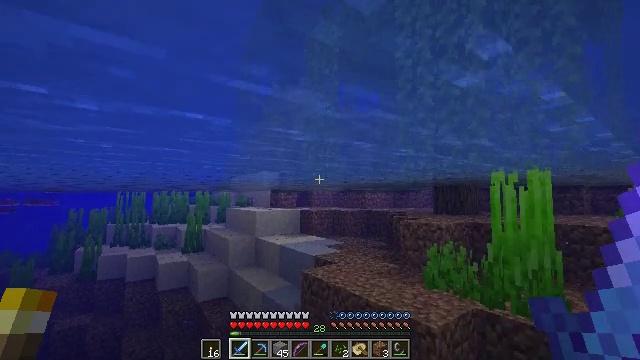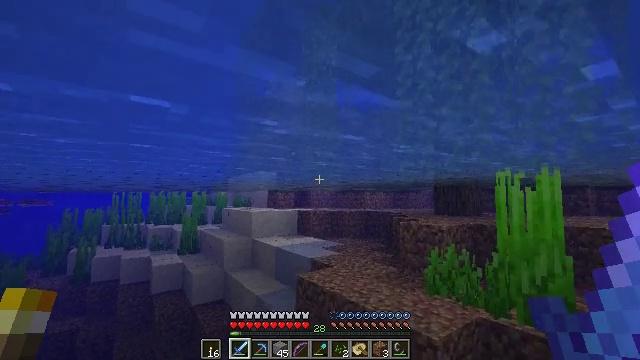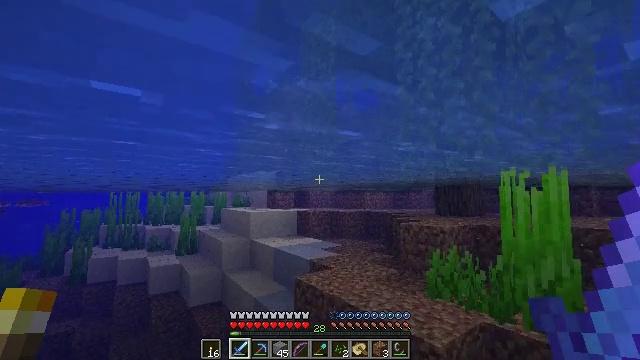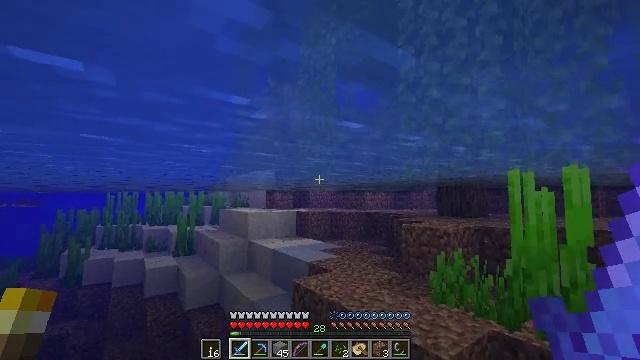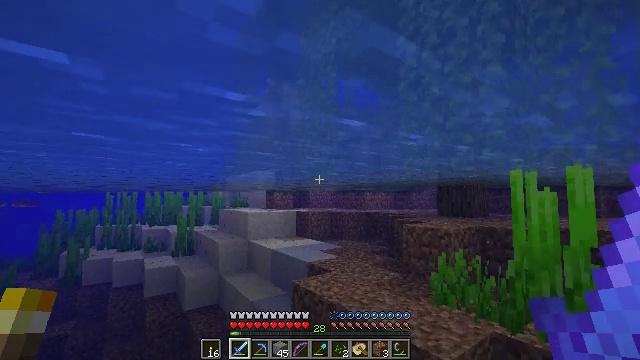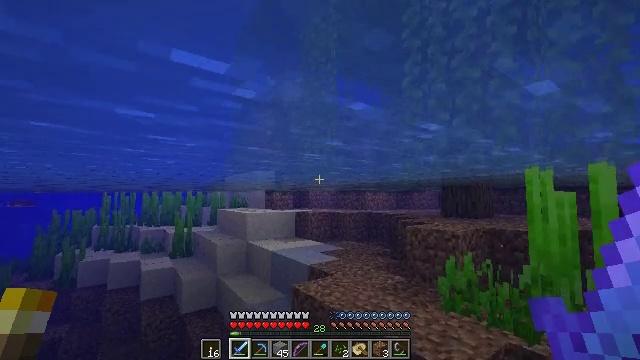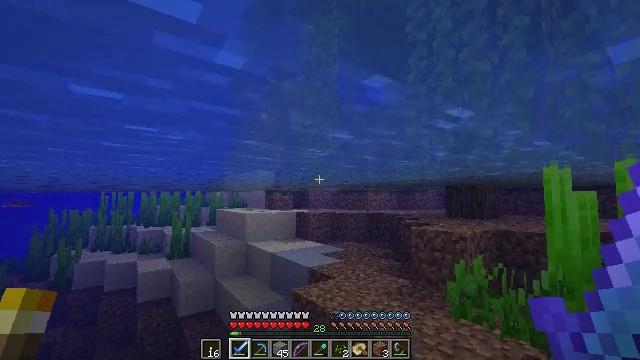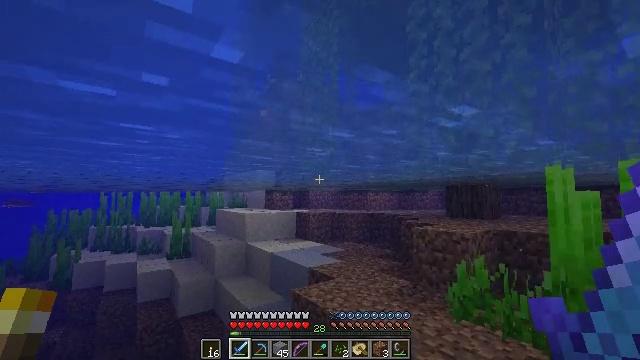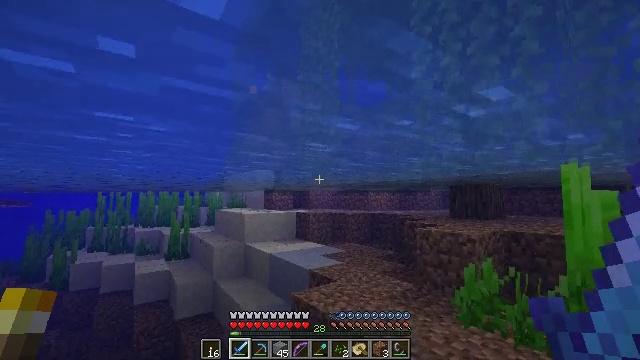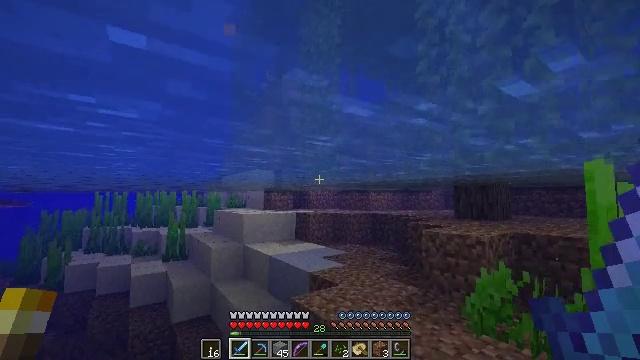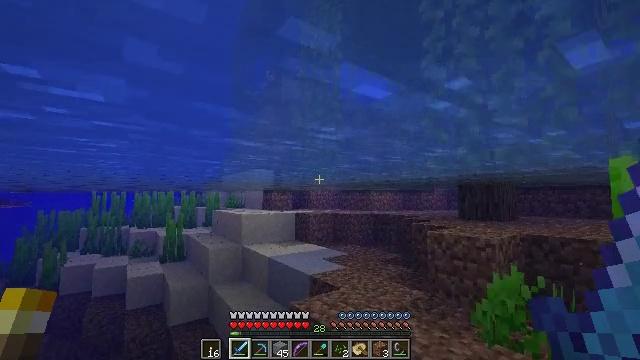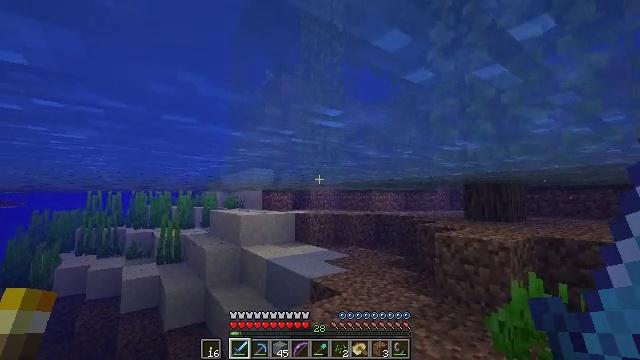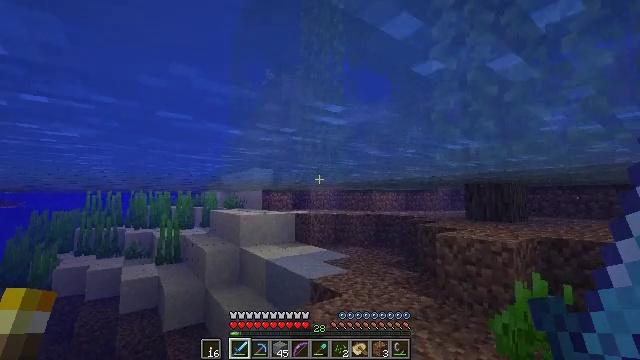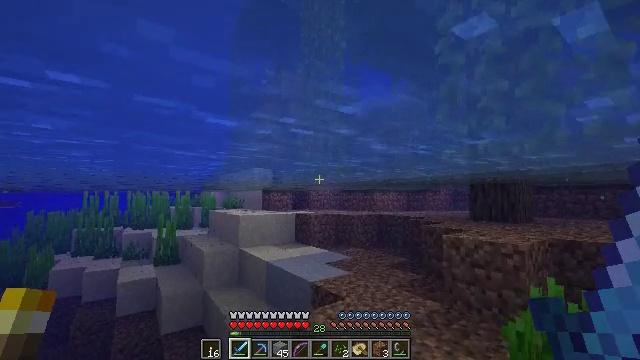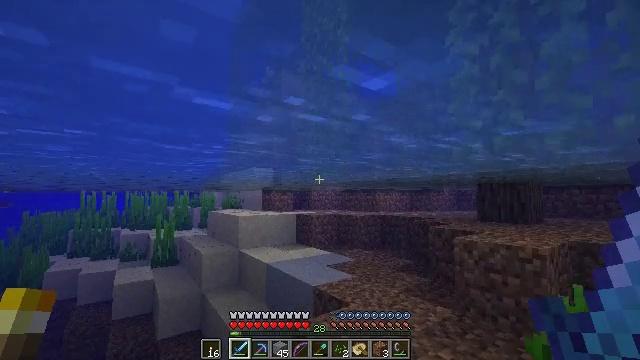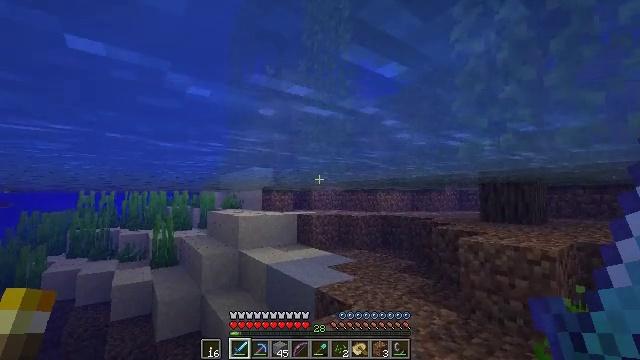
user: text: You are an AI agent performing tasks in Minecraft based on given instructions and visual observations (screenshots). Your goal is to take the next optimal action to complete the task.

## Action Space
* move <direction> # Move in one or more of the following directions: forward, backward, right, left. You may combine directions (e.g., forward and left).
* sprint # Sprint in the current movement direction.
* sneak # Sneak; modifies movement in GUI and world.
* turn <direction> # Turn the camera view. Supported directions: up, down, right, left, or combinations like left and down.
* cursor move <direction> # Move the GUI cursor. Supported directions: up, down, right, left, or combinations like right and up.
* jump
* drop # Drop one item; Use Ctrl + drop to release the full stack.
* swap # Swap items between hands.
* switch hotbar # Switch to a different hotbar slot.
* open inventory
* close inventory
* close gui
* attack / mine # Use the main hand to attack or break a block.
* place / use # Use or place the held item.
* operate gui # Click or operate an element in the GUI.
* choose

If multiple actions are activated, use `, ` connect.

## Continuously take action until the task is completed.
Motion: motion action
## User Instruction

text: Gather sand from the desert.
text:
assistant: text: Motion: move forward and move left, sprint
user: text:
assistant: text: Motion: move forward and move left, sprint
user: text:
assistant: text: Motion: move forward and move left, sprint
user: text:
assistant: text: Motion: move forward and move left, sprint
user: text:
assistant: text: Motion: move forward and move left, sprint
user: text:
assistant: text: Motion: move forward, sprint
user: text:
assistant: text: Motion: move forward, sprint
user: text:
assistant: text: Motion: move forward, sprint
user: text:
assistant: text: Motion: move forward, sprint
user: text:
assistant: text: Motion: move forward, sprint
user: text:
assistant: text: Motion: move forward, sprint
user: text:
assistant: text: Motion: move forward and move left, sprint
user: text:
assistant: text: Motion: move forward and move left, sprint
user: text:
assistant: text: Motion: move forward and move left, sprint
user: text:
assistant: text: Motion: move forward and move left, sprint
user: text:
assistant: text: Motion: move forward and move left, sprint
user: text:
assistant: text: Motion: move forward and move left, sprint
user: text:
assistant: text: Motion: move forward and move left, sprint
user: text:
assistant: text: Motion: move forward and move left, sprint
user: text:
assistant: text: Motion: move forward and move left, sprint
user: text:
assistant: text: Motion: move forward and move left, sprint
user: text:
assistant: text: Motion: move forward and move left, sprint
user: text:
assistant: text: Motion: move forward and move left, sprint
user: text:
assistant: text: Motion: move forward, sprint
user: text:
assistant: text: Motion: move forward, sprint
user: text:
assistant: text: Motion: move forward, sprint
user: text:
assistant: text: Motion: move forward, sprint
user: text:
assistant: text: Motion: move forward, sprint
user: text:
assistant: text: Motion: move forward, sprint
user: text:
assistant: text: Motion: move forward, sprint